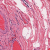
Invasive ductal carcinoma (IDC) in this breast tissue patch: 0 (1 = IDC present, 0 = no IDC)